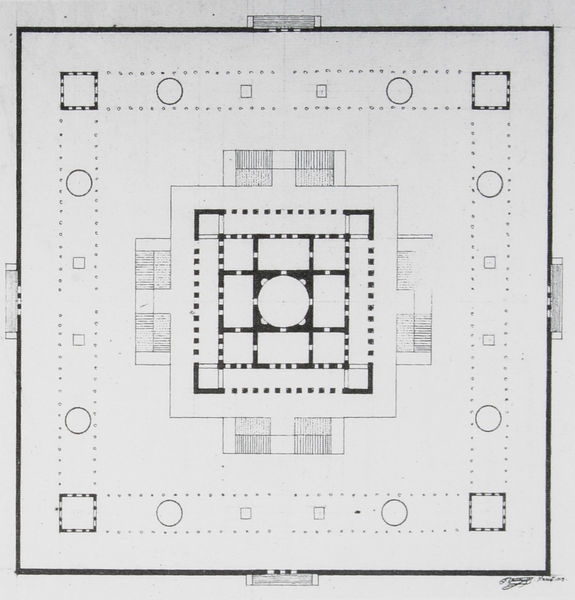
Titel: Entwurf für eine Bibliothek, Grundriss
Künstler: Friedrich von Gärtner
Standort: München
Institution: Architekturmuseum der Technischen Universität
Schlagwörter: weiß, brust, fenster, mitte, pfeiler, raum, schwarz, skizze, säulen, zeichnung, anlage, gebäude, haus, rock, alt, architektur, signatur, mühle, kirche, haare, arbeit, kreis, rund, papier, türen, formen, hof, kuppel, treppe, treppen, symmetrie, stufen, spiel, symetrie, eingang, innenhof, kreuz, rechteck, palazzo, draufsicht, symmetrisch, druck, kreise, entwurf, rom, quadrate, römer, villa, weißß, zentral, plan, zentrum, tempel, geometrie, quadrat, viereck, abbildung, römisch, quadratisch, riss, grundriss, aufriss, zentralbau, atrium, palladio, zentriert, rotonde, blaupause, regel, architekut, arium